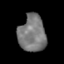
Tissue: skin
Cell type: Epithelial cells
Senescence score: 0.9157
Nuclear area (px): 973
Mean DAPI intensity: 121.772